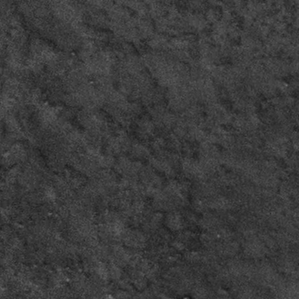
Label: frost